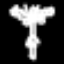
Label: palm tree